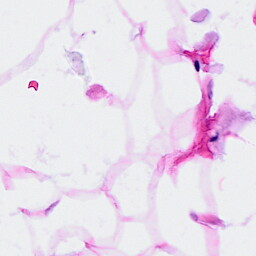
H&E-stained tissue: Breast